Question: I need to create a UIView that has the left border inclined with
I was wondering,is there a way to acheive this programmatically?
Does help me in this case since it's not really a "3D rotation"?
Here's an image explaining more my needed output

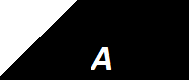
Answer: If you just want the shape with no content then you can create a 'CAShapeLayer' and add it to your view's layer. (In fact you can also put content in there using this method but you'll need to alter it a bit).
'''
CAShapeLayer *layer = [CAShapeLayer layer];
UIBezierPath *path = [UIBezierPath bezierPath];
[path moveToPoint:CGPointMake(0, 100)]; // bottom left corner
[path addLineToPoint:CGPointMake(100, 0)]; // top middle
[path addLineToPoint:CGPointMake(300, 0)]; // top right corner
[path addLineToPoint:CGPointMake(300, 100)]; // bottom right corner
[path closePath];
layer.path = path.CGPath;
layer.fillColor = [UIColor blackColor].CGColor;
layer.strokeColor = nil;
[theView.layer addSubLayer:layer];
'''
This doesn't require using 'drawRect' or anything. You will have to change the coordinates based on the values you want.
You can also use a 'UIView' subclass and override 'drawRect'. It requires more work but the 'UIBezierPath' will be pretty much the same.
'CALayer' is very powerful and used a lot by Apple. For instance the edit canvas in Pages is written almost exclusively using 'CALayer's.